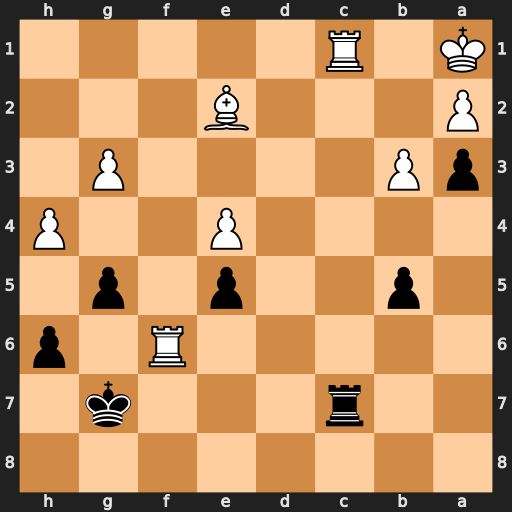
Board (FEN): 8/2r3k1/5R1p/1p2p1p1/4P2P/pP4P1/P3B3/K1R5
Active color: b
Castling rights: -
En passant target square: -
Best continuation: Rxc1#